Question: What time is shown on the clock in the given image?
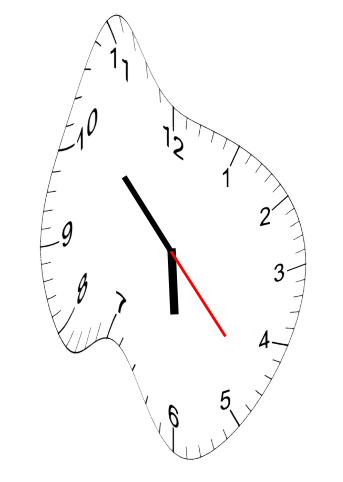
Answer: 05:52:23